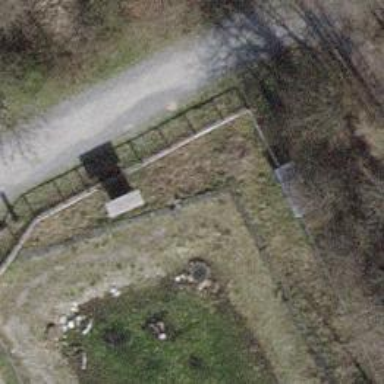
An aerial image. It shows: Insect hotel.